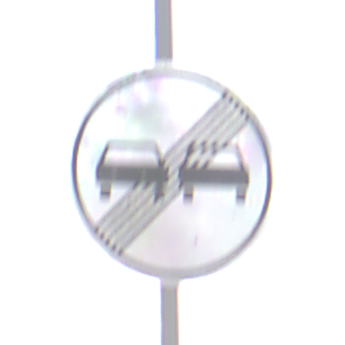
Verkehrszeichen: EndeUeberholverbot
Umgebung: Outdoor, RoadRail
Tageszeit: Midday
Wetter: PartlyCloudy
Licht: Natural
Jahreszeit: NotSpecified
Kontrast: HighContrast